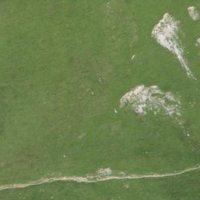
EUNIS habitat code: 23
Species observed at this site:
Pyrrhocorax graculus
Zygaena filipendulae